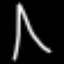
Label: The Eiffel Tower